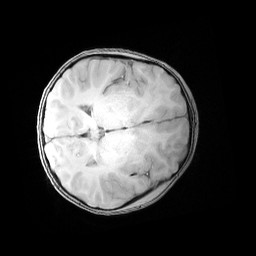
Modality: MP2RAGE
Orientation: axial
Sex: female
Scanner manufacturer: siemens
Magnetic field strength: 3 T
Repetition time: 5 s
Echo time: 0.00355 s